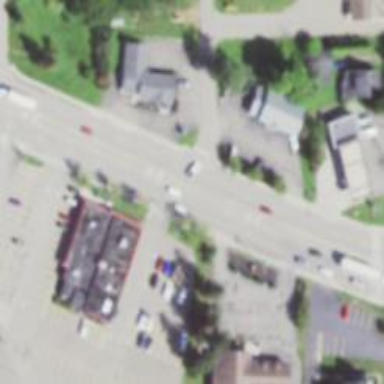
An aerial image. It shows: Parking space.